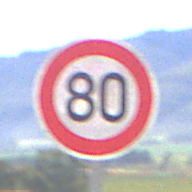
Verkehrszeichen: Geschwindigkeit80
Umgebung: Outdoor, RoadRail
Tageszeit: MorningAfternoon
Wetter: Clear
Licht: Natural
Jahreszeit: NotSpecified
Kontrast: HighContrast